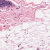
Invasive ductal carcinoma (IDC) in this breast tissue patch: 0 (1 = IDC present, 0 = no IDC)